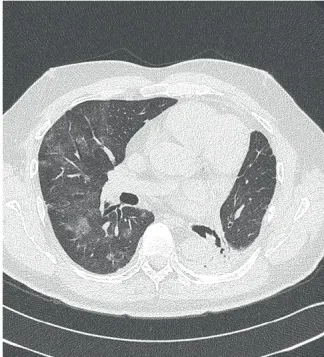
Chest CT findings before and after corticotherapy. (A): Patchy ground-glass opacity, mainly in the right lung.
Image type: radiology (ct)